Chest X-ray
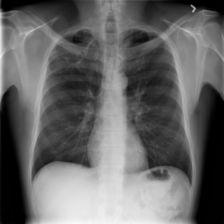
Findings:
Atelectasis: negative
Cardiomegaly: negative
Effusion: negative
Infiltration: positive
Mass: negative
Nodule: negative
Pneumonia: negative
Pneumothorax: negative
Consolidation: negative
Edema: negative
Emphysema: negative
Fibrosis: negative
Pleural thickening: negative
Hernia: negative